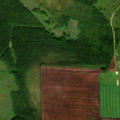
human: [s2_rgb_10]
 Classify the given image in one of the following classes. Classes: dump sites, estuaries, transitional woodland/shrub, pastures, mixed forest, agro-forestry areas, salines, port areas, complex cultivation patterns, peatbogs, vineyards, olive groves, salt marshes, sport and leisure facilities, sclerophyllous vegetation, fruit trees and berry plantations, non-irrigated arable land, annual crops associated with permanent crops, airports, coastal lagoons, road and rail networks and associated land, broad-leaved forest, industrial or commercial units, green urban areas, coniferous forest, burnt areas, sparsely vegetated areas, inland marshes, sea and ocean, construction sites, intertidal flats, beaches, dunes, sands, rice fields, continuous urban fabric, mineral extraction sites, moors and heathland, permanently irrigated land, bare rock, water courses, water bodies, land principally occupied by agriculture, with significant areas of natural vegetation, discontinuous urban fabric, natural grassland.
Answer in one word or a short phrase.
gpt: non-irrigated arable land, coniferous forest, mixed forest, transitional woodland/shrub